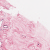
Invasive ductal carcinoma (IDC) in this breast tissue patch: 0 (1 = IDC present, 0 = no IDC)